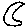
Label: moon